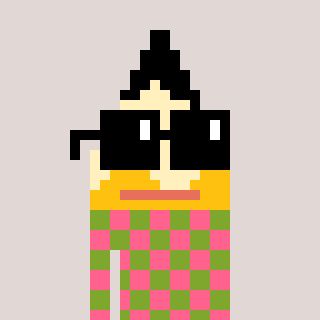
a pixel art character with square black sunglasses, a pencil-shaped head and a slimegreen-colored body on a warm background